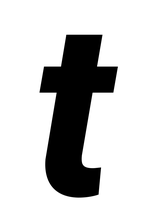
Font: Roboto-Italic_ExtraBold_Italic